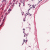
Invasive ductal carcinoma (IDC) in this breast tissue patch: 0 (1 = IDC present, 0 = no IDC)